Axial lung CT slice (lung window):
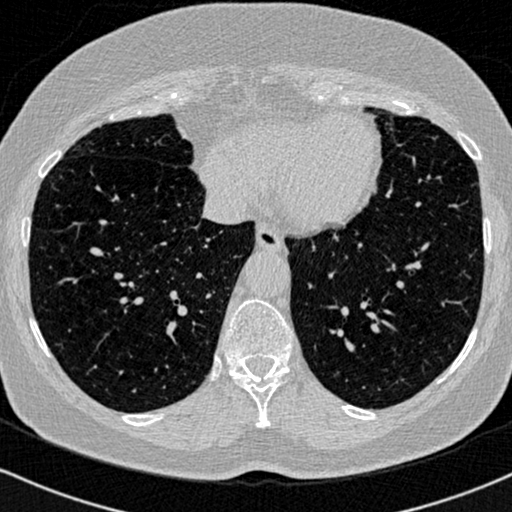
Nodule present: no